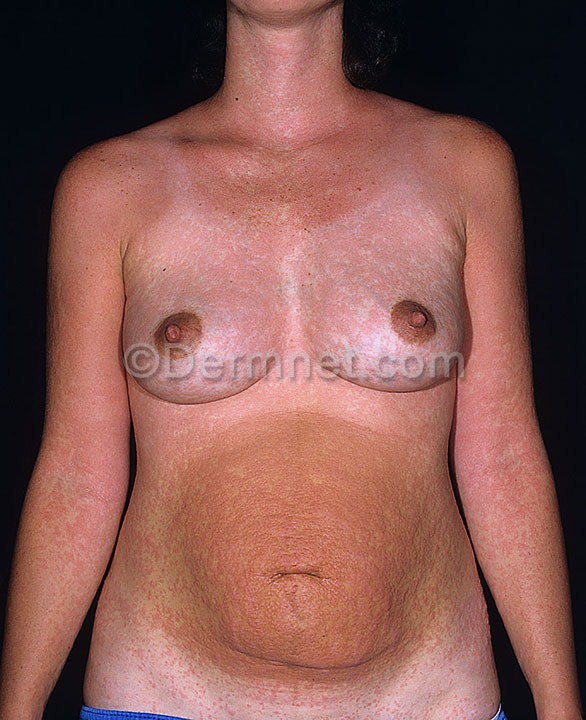
Disease: Urticaria Hives